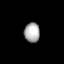
Tissue: lung
Cell type: Others
Senescence score: 0.5902
Nuclear area (px): 297
Mean DAPI intensity: 172.131